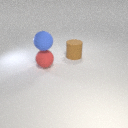
large red rubber sphere below large blue rubber sphere